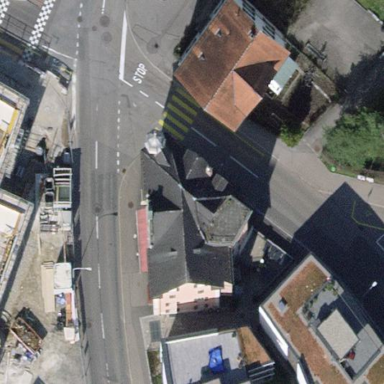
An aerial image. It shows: Restaurant building.